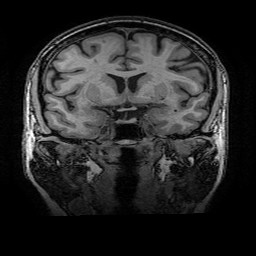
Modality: T1w
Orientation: sagittal
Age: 62
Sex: female
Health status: healthy
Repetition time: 2.53 s
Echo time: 0.0034 s